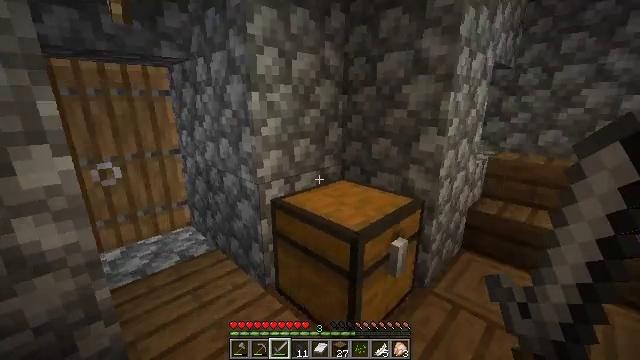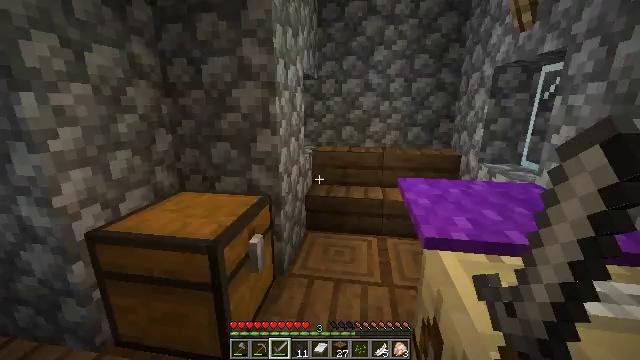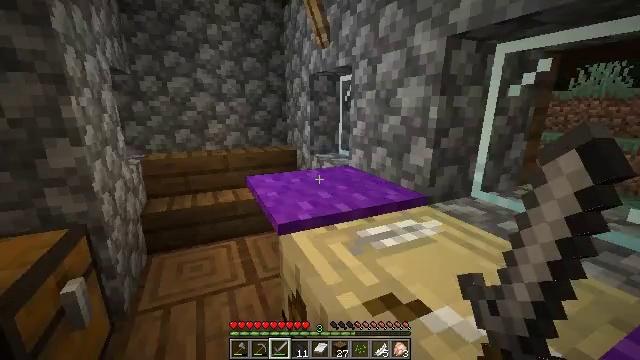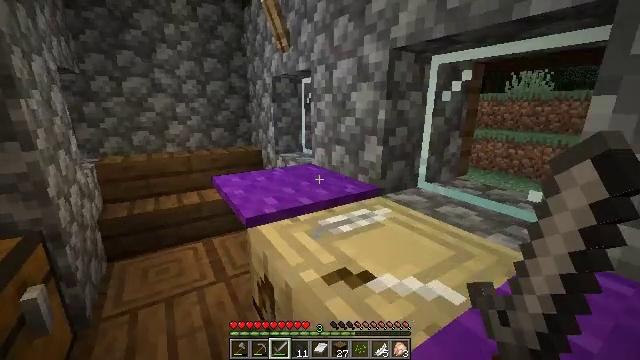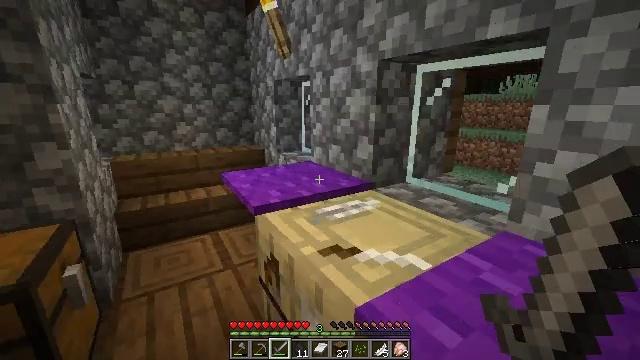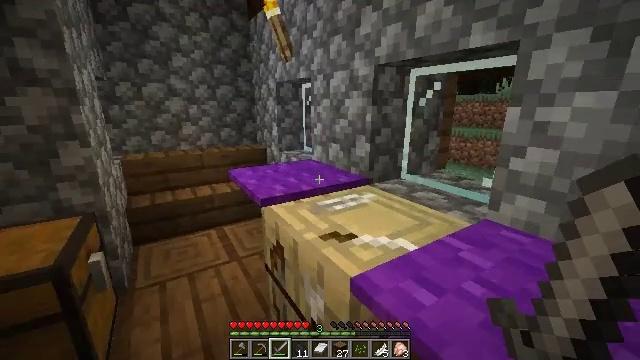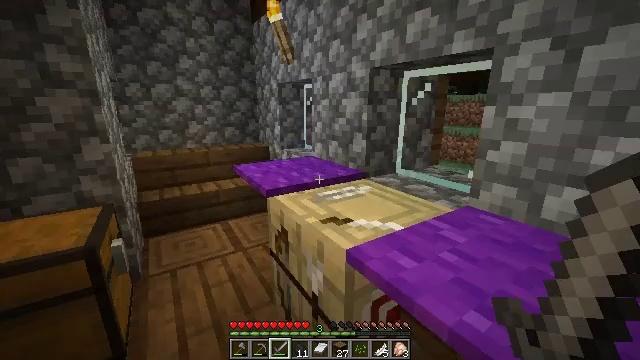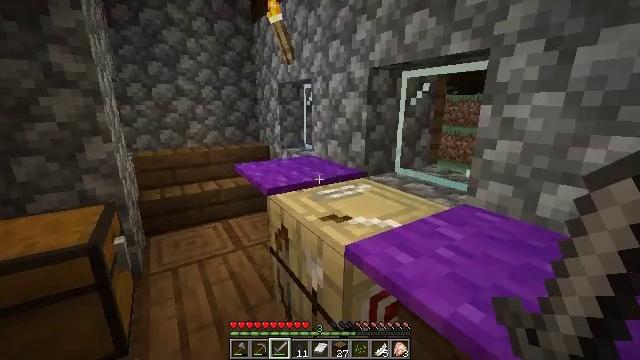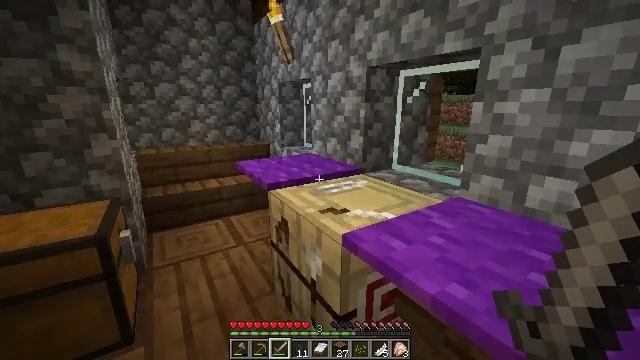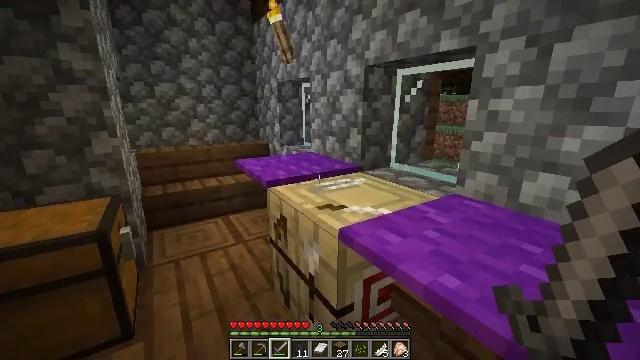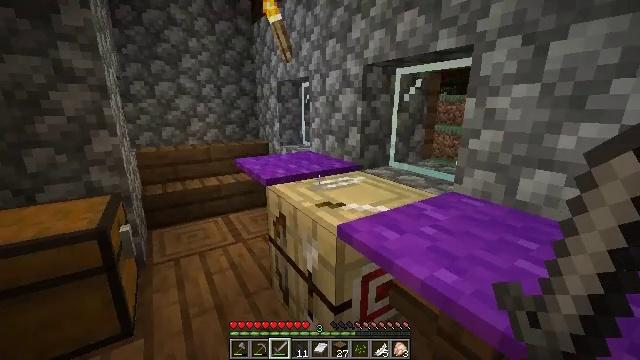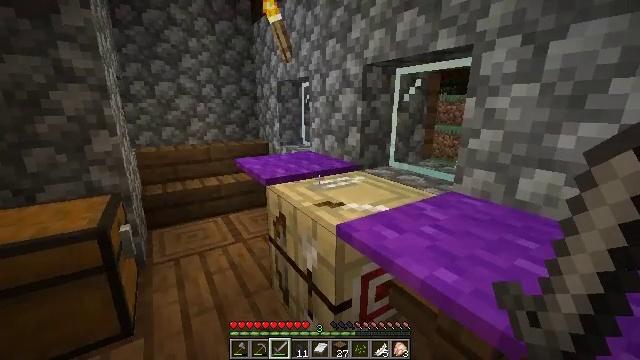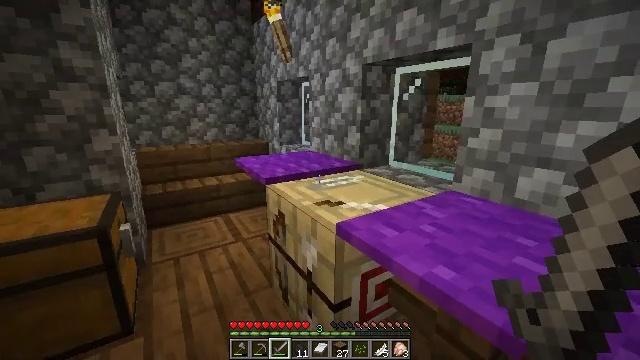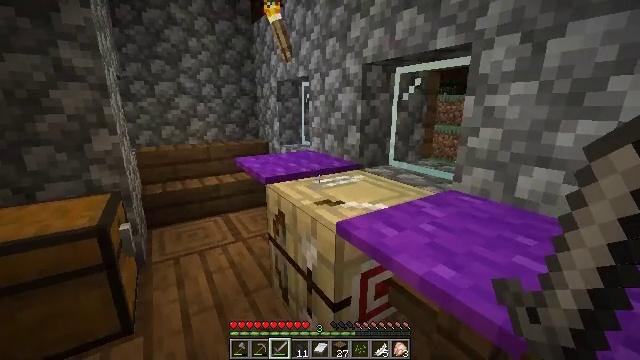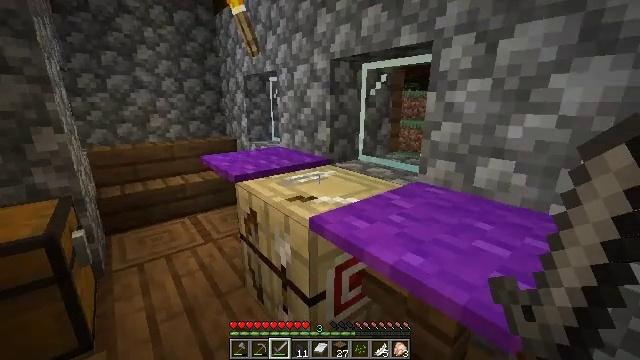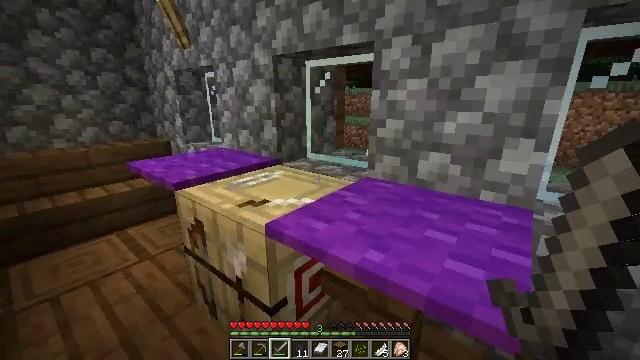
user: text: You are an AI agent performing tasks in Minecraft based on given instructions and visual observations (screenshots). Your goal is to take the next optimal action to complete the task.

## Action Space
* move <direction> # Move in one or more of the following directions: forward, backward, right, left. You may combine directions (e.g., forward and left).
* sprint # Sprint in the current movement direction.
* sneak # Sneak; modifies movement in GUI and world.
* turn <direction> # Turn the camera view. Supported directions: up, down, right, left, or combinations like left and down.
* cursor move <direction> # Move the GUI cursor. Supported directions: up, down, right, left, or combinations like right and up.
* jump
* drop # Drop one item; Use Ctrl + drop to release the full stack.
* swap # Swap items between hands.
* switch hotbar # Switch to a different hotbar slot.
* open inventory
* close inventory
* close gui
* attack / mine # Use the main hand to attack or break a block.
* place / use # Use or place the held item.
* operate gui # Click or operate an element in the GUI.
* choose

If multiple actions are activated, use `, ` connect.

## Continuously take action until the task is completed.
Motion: motion action
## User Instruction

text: Break and collect the fletching table.
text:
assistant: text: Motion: move back, turn right
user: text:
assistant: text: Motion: move back, turn right
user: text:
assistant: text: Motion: move back, turn right
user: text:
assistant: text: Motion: move back
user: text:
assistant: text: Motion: move back
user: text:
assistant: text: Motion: no_op
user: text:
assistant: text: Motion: no_op
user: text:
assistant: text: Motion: no_op
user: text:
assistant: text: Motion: no_op
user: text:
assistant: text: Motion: no_op
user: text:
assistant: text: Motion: no_op
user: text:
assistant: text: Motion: no_op
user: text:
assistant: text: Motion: no_op
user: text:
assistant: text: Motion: turn right
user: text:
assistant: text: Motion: move left, turn right
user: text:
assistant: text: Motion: move left, turn right
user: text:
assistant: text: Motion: move left, turn right
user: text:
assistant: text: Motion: move left, turn right and down
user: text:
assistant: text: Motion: move left, turn right and down
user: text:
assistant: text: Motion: move left, turn right and down
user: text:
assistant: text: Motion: turn right
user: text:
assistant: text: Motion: no_op
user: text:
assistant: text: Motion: no_op
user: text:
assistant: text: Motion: no_op
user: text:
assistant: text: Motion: no_op
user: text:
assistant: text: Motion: no_op
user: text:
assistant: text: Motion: no_op
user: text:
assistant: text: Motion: no_op
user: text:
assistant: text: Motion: no_op
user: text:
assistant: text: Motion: turn left